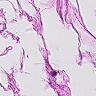
Metastatic tissue present: no